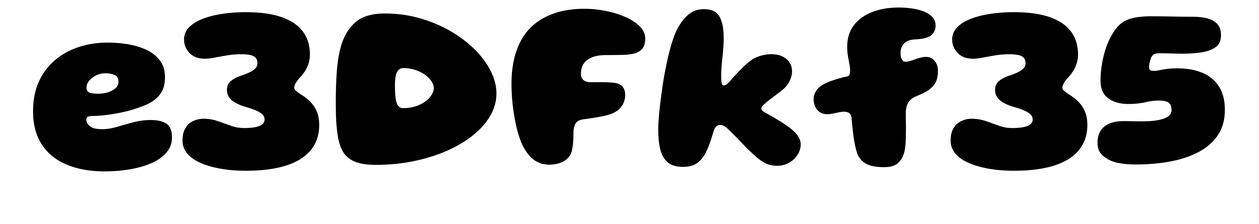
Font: Gluten_ExtraBold